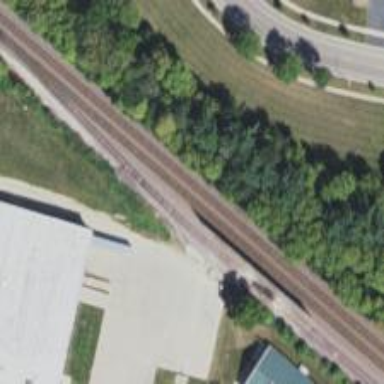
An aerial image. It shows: Railway siding for service.